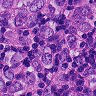
Metastatic tissue present: yes